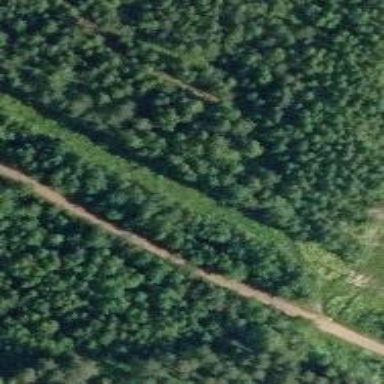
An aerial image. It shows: Unclassified road passing by abandoned railway.